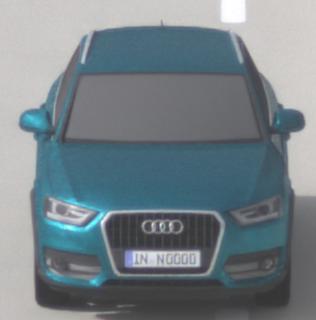
Make: Audi
Model: Q3 1.4 TFSI
Detailed model: Q3 (8U)
Model produced from: 2013/07
Model produced until: 2014/10
Doors: 5
Color: blue
Road condition: dry road
Daytime: morning or afternoon
Contrast: low contrast